Interaction volume radius: 10 \u00c5
Interaction volume height: 40 \u00c5
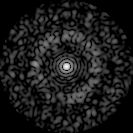
Disorder parameter: 0.8388